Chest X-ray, AP view. Patient: 46 years old, sex F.
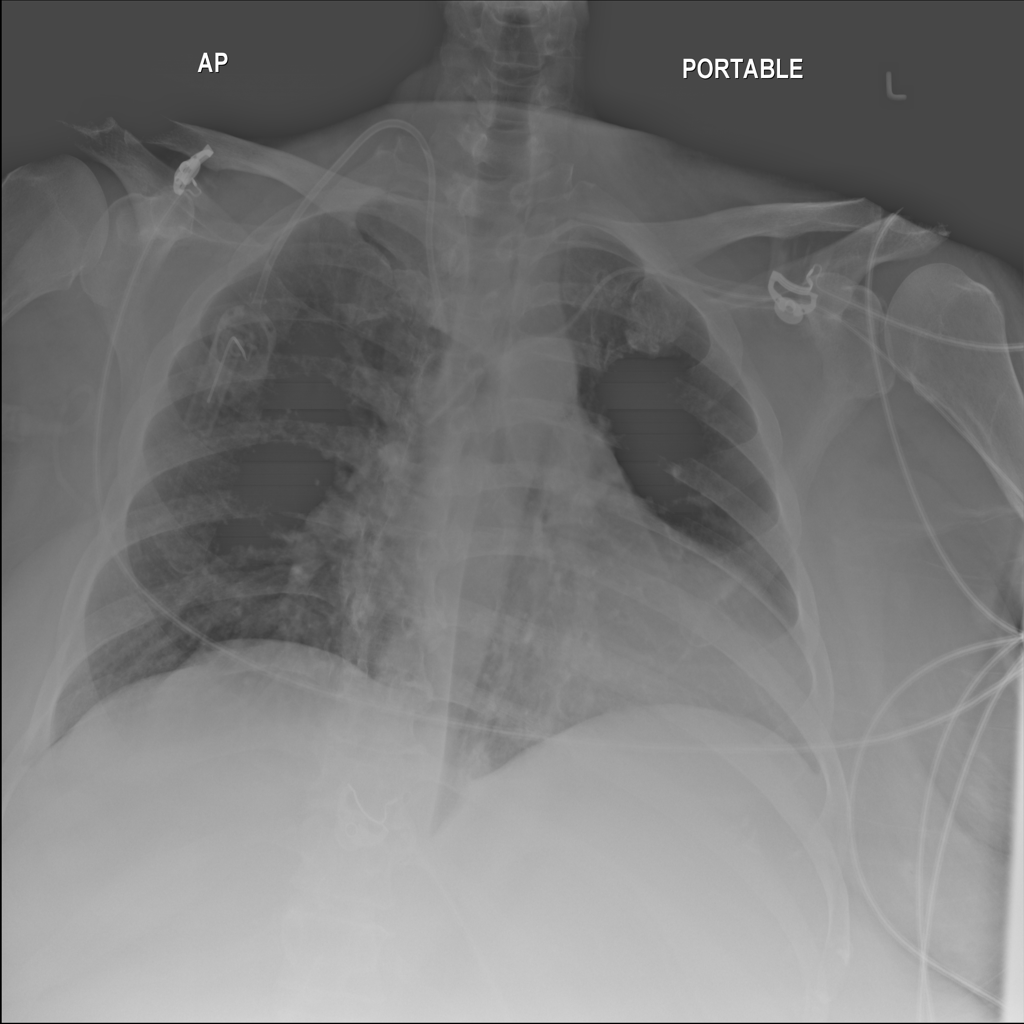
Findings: No Finding